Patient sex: F
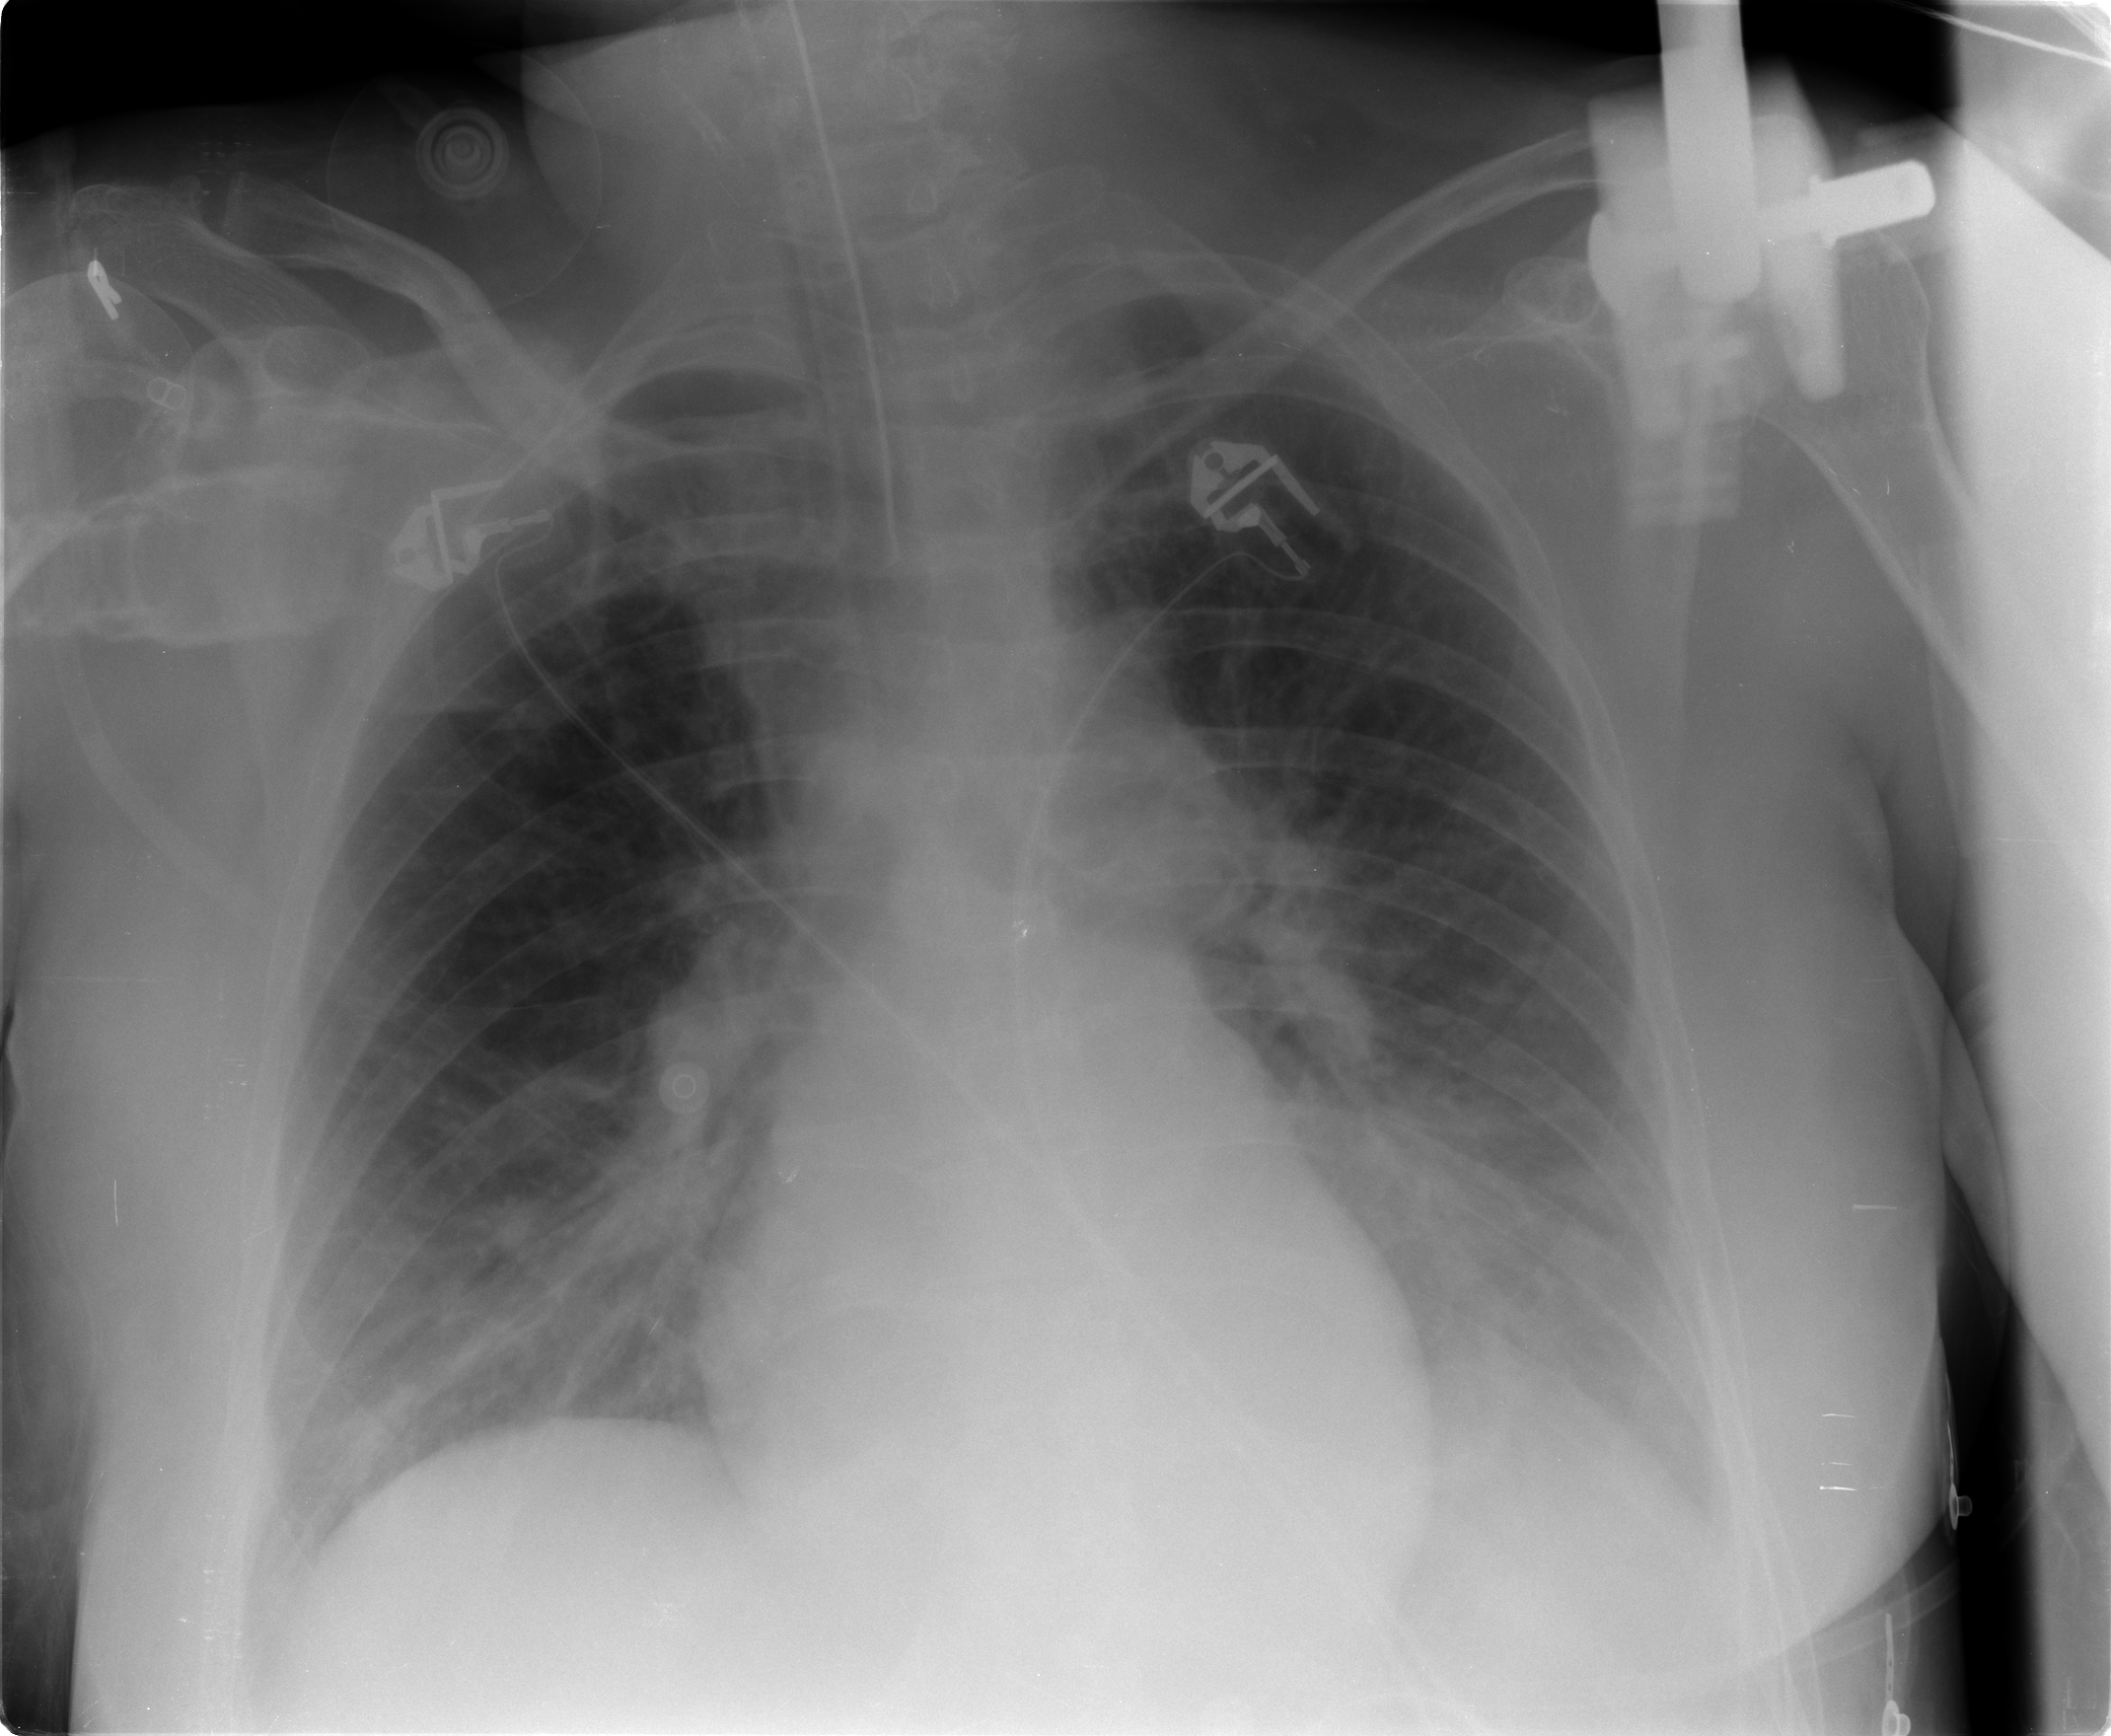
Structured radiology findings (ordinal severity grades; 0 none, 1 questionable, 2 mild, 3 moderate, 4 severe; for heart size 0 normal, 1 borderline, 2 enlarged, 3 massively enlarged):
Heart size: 0
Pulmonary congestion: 1
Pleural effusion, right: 0
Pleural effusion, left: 1
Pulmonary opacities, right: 1
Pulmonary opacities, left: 1
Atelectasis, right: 1
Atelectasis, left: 1